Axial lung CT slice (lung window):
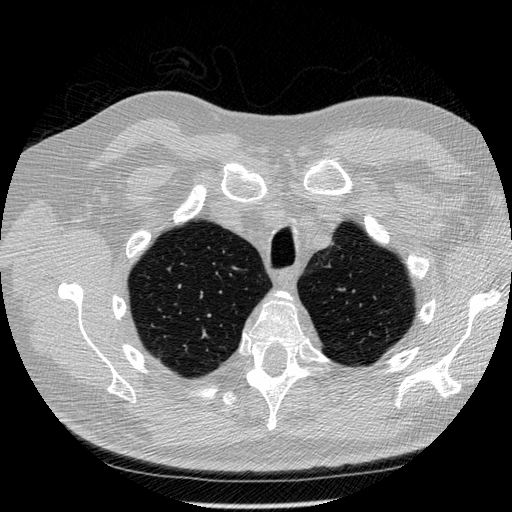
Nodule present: no